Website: apple-inc
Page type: receipt
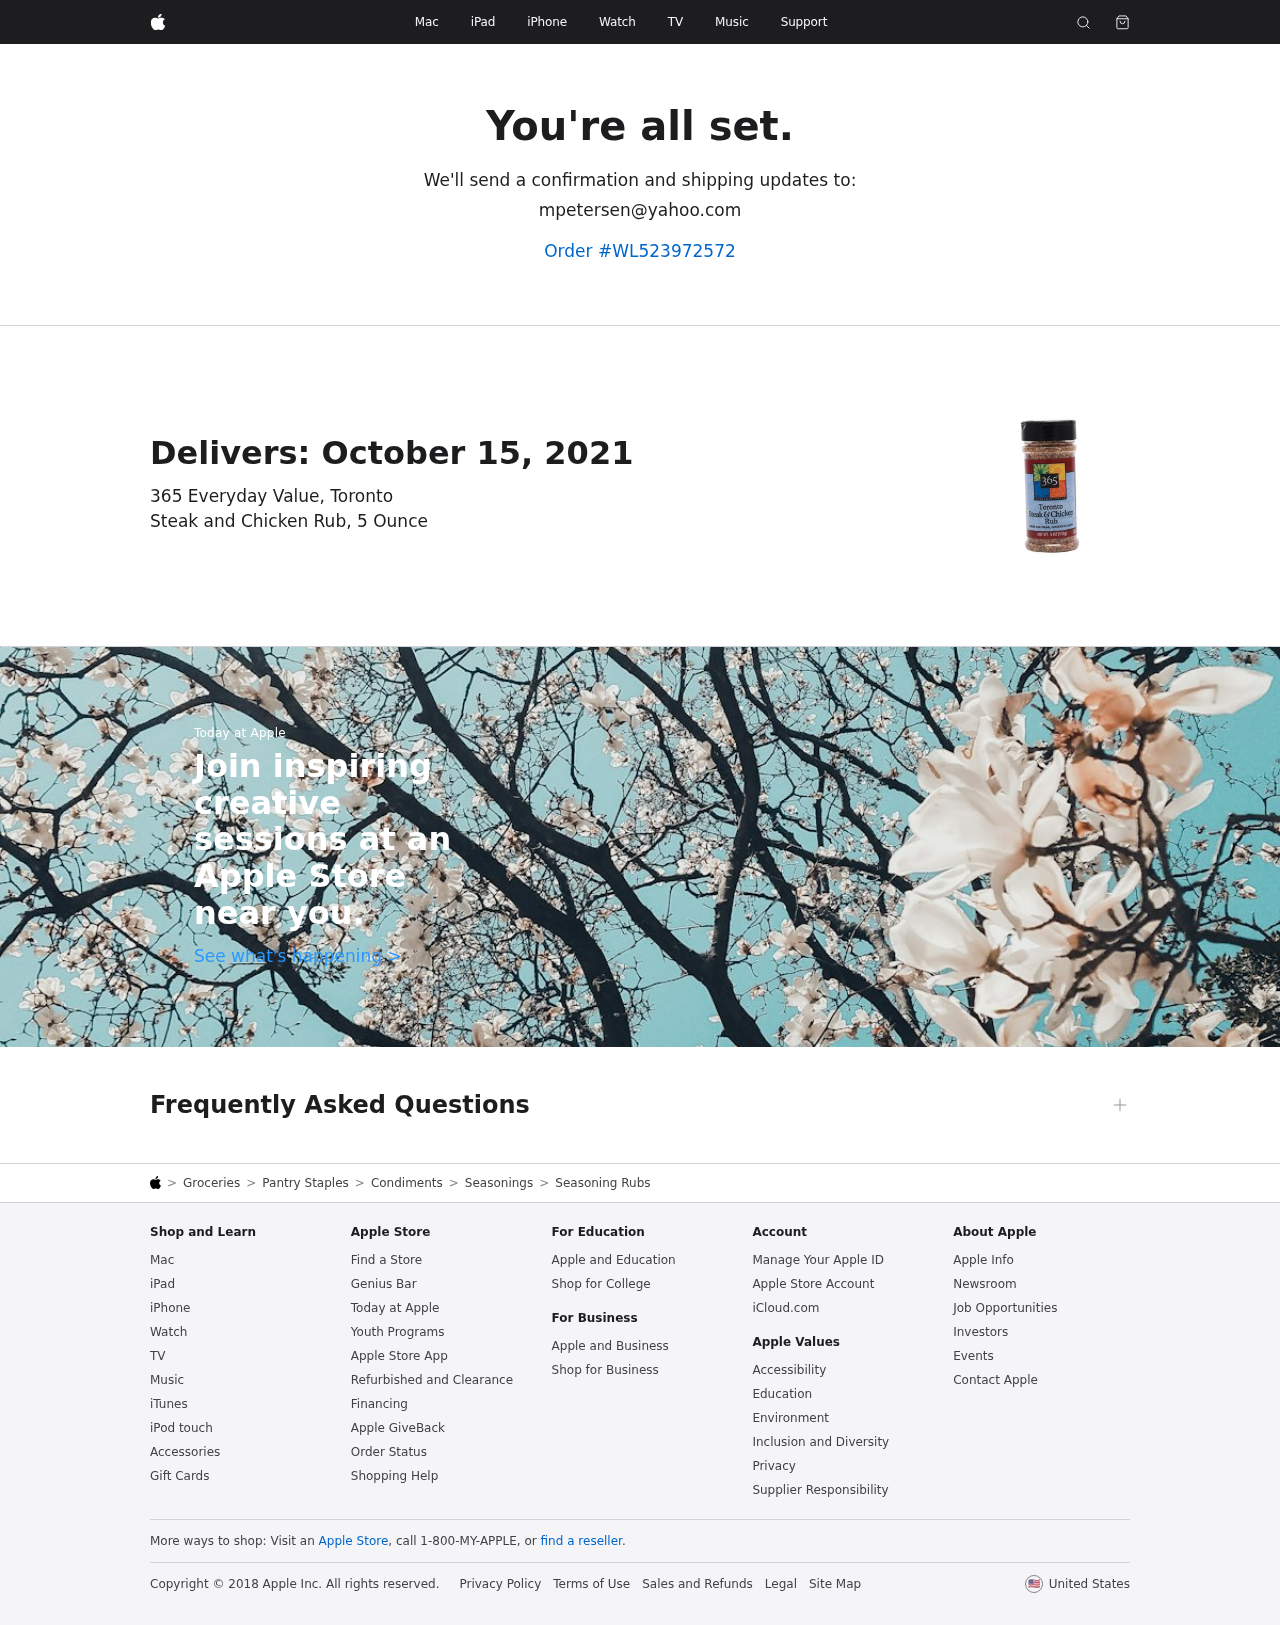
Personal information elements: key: PII_EMAIL
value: mpetersen@yahoo.com
Product elements: key: PRODUCT1_BREADCRUMB
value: Groceries
Pantry Staples
Condiments
Seasonings
Seasoning Rubs
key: PRODUCT1_NAME
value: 365 Everyday Value, Toronto Steak and Chicken Rub, 5 Ounce
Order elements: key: ORDER_ID
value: Order #WL523972572
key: ORDER_DELIVERY_DATE
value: October 15, 2021